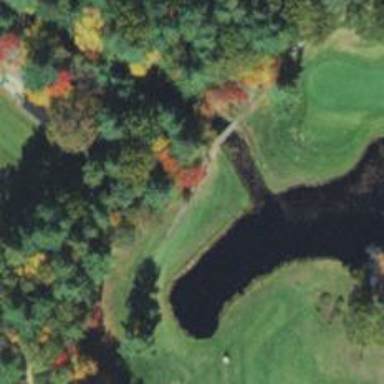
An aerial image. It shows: Path used for both walking and golf.